Question: I'm attempting to set the visibility of PivotItems not shown, when a PageFilter is set to 'Visible = False'.
The PivotTable looks as follows:

I'm requiring that any item not present after the PageFilter is set to "1" be hidden from the next portion of my code; which will loop through the (now) visible items present under "Consumable Name".
I've only got as far as this:
'''
Dim Pt As PivotTable
Dim Pf As PivotField
Dim Pi As PivotItem
Set Pt = ActiveSheet.PivotTables("PivotTable1")
Set Pf = Pt.PivotFields("Consumable Name")
With Pt
.PivotCache.Refresh
.PivotCache.MissingItemsLimit = xlMissingItemsNone
End With
For Each Pi In Pf.VisibleItems
'Do Stuff
'''
This currently ignores the PageFilter that has already been placed on the table outside of VBA and simply cycles through all items, that would be in the PivotTable given no Filter.
I think I'm missing the fact, that I haven't assigned PivotItems as visible or not, but not quite sure how to go about it!
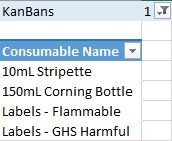
Answer: As @PeterS already mentioned, 'PivotItems' are still reported as 'Visible' even if you don't see them after filtering the PivotTable.
Quick attempt: You can loop over the 'DataRange' of the 'PivotField' to get each visible 'PivotItem':
'''
Private Sub VisiblePivotItems()
Dim Pt As PivotTable
Dim Pf As PivotField
Dim Pi As PivotItem
Dim PiCell As Range
Set Pt = ActiveSheet.PivotTable("PivotTable1")
Set Pf = Pt.PivotFields("Consumable Name")
With Pt
.PivotCache.Refresh
.PivotCache.MissingItemsLimit = xlMissingItemsNone
End With
For Each PiCell In Pf.DataRange.Cells
If PiCell.Value <> "(blank)" Then
Set Pi = Pf.PivotItems(PiCell.Value)
'Do Stuff
End If
Next PiCell
End Sub
'''
---
Here's another attempt to address all visible PivotItems:
'''
' headline items within PivotColumnAxis
Dim i As Long, j As Long
For i = 1 To Pt.PivotColumnAxis.PivotLines.Count
Select Case Pt.PivotColumnAxis.PivotLines(i).LineType
Case xlPivotLineRegular
For j = 1 To Pt.PivotColumnAxis.PivotLines(i).PivotLineCells.Count
Set Pf = Pt.PivotColumnAxis.PivotLines(i).PivotLineCells(j).PivotField
Set Pi = Pt.PivotColumnAxis.PivotLines(i).PivotLineCells(j).PivotItem
Debug.Print i, j, Pf.Name, Pi.Name
Next j
Case xlPivotLineBlank
For j = 1 To Pt.PivotColumnAxis.PivotLines(i).PivotLineCells.Count
Set Pf = Pt.PivotColumnAxis.PivotLines(i).PivotLineCells(j).PivotField
Debug.Print i, j, Pf.Name, "(blank)"
Next j
Case xlPivotLineSubtotal
For j = 1 To Pt.PivotColumnAxis.PivotLines(i).PivotLineCells.Count
Set Pf = Pt.PivotColumnAxis.PivotLines(i).PivotLineCells(j).PivotField
Debug.Print i, j, Pf.Name, "Subtotal"
Next j
Case xlPivotLineGrandTotal
For j = 1 To Pt.PivotColumnAxis.PivotLines(i).PivotLineCells.Count
Set Pf = Pt.PivotColumnAxis.PivotLines(i).PivotLineCells(j).PivotField
Debug.Print i, j, Pf.Name, "GrandTotal"
Next j
End Select
Next i
' row items within PivotRowAxis
For i = 1 To Pt.PivotRowAxis.PivotLines.Count
Select Case Pt.PivotRowAxis.PivotLines(i).LineType
Case xlPivotLineRegular
For j = 1 To Pt.PivotRowAxis.PivotLines(i).PivotLineCells.Count
Set Pf = Pt.PivotRowAxis.PivotLines(i).PivotLineCells(j).PivotField
Set Pi = Pt.PivotRowAxis.PivotLines(i).PivotLineCells(j).PivotItem
Debug.Print i, j, Pf.Name, Pi.Name
Next j
Case xlPivotLineBlank
For j = 1 To Pt.PivotRowAxis.PivotLines(i).PivotLineCells.Count
Set Pf = Pt.PivotRowAxis.PivotLines(i).PivotLineCells(j).PivotField
Debug.Print i, j, Pf.Name, "(blank)"
Next j
Case xlPivotLineSubtotal
For j = 1 To Pt.PivotRowAxis.PivotLines(i).PivotLineCells.Count
Set Pf = Pt.PivotRowAxis.PivotLines(i).PivotLineCells(j).PivotField
Debug.Print i, j, Pf.Name, "Subtotal"
Next j
Case xlPivotLineGrandTotal
For j = 1 To Pt.PivotRowAxis.PivotLines(i).PivotLineCells.Count
Set Pf = Pt.PivotRowAxis.PivotLines(i).PivotLineCells(j).PivotField
Debug.Print i, j, Pf.Name, "GrandTotal"
Next j
End Select
Next i
'''